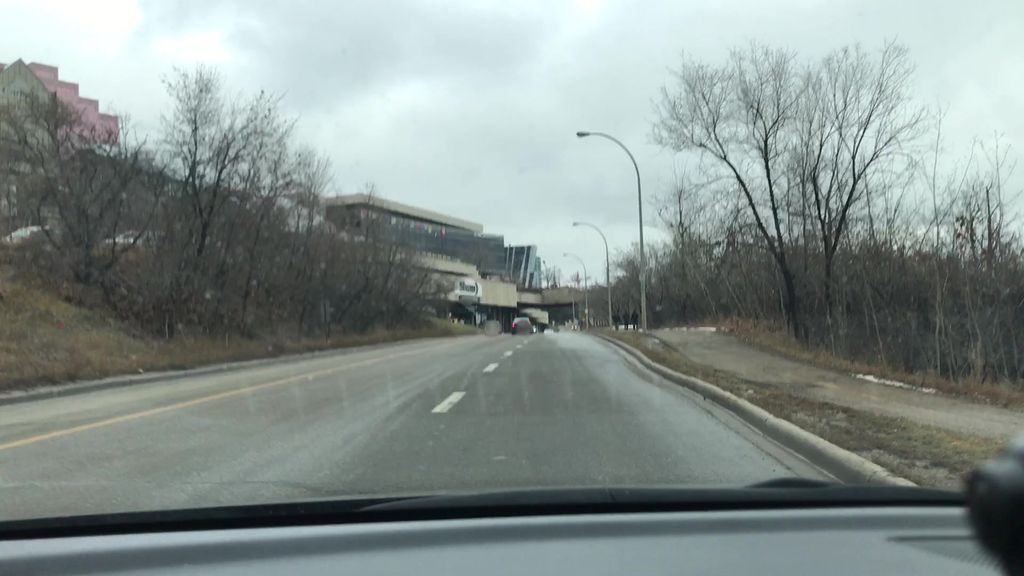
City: edmonton